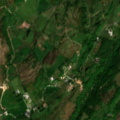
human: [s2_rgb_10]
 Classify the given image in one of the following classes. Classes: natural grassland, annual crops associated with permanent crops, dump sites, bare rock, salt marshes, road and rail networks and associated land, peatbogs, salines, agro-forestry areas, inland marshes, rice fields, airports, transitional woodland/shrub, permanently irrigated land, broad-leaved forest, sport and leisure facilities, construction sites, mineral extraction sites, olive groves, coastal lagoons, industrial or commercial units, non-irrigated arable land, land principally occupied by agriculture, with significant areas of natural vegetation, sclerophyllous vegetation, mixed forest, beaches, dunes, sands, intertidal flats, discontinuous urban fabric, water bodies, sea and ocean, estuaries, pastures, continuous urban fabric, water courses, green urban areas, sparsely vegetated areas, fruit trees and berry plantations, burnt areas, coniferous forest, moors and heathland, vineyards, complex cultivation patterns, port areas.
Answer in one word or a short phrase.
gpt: land principally occupied by agriculture, with significant areas of natural vegetation, broad-leaved forest, coniferous forest, moors and heathland